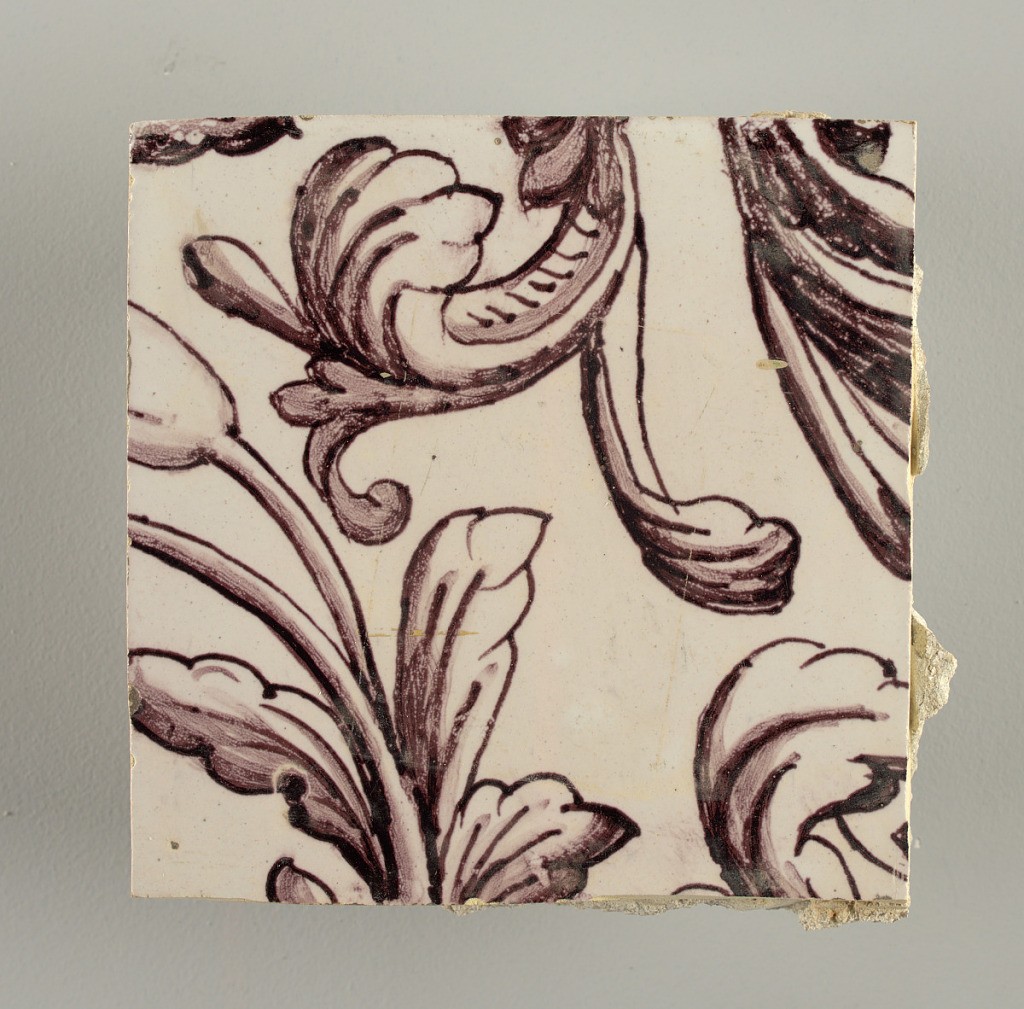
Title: Wall facing
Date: ca. 1725
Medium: Tin-glazed earthenware, underglaze
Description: Horizontal rectangle.  Thirty-seven tiles wide and twenty-one high with opening for door or window nineteen and one-half tiles high and twelve wide.  To left and right of opening, centered canopy above. Left, woman representing Hope, right, a sculputure urn.  Centered above opening, a mascaron.  Arabesque design of foliage.